Field crop: maize
Growth stage: 2
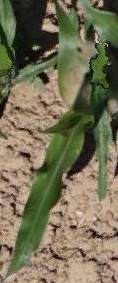
Species: maize